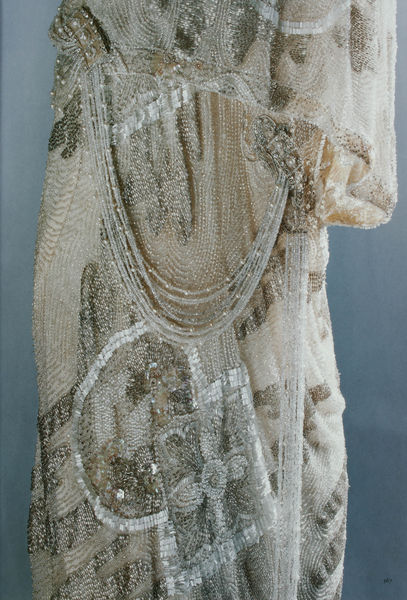
Titel: Abendkleid (Ausschnitt)
Standort: Kyoto (Japan)
Institution: Kyoto Costume Institute
Schlagwörter: blau, körper, umhang, weiß, ocker, ausschnitt, blumen, elegant, frau, grau, kleid, blüten, dame, schleier, beige, mode, muster, falten, silber, spitze, ärmel, bestickt, gewand, gold, stickerei, stoff, saum, spitzen, perle, perlen, zart, hellblau, taille, gesäß, rückenansicht, bogen, tüll, kette, modern, material, jugendstil, detail, ornamente, transparent, transparenz, dünn, abendkleid, anfang 20. jahrhundert, foto, fotografie, photographie, glitzer, ketten, puppe, photo, farbfoto, jesus, hüfte, durchsichtig, museum, volant, stickerein, gewebe, textil, netz, aufnahme, reformkleid, abgesetzt, strass, jahrhundert, gaze, gehäkelt, kunstvoll, brautkleid, fashion, damenmode, kyoto, pailletten, kleidungsstück, frauenmode, perlenstickerei, lurex, designerstück, frauenmode7, metallstickerei, pailleten, perlsen, schnüüre